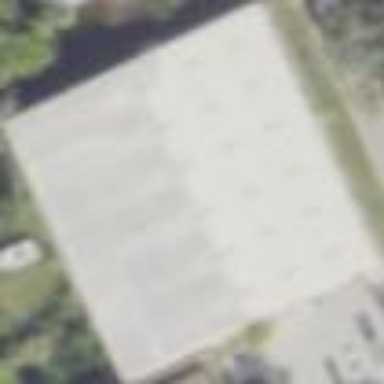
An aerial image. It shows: Commercial building.